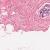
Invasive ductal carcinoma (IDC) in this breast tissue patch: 0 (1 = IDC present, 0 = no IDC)